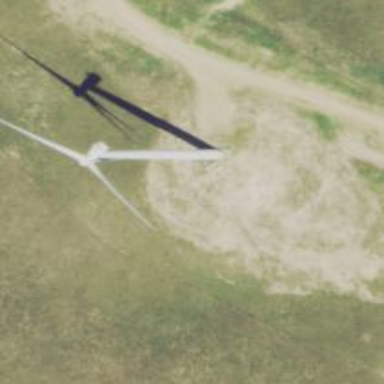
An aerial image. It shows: Wind generator using horizontal axis wind turbines.